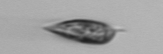
Label: Prorocentrum_triestinum